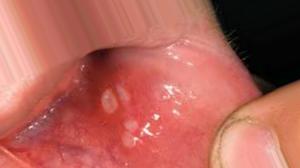
Condition: Mouth Ulcer